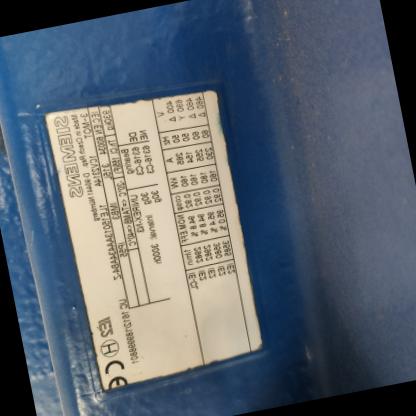
Klasa: tabliczka-znamionowa